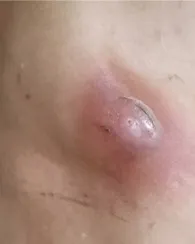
Abscess of the right back (A-D). Prior to the treatment.
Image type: medical_photograph (other_medical_photograph)